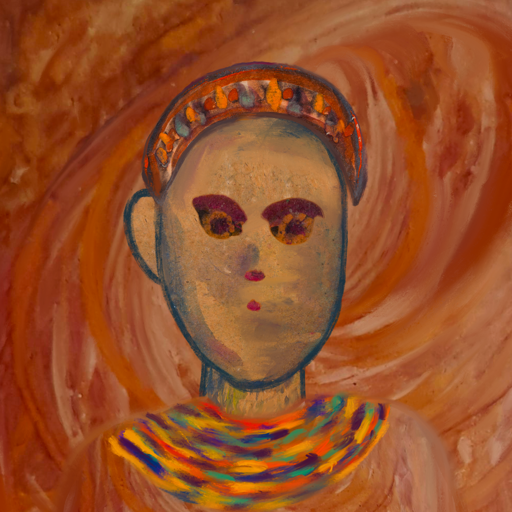
Background: Pious_Lady, Head And Neck Front: In_The_Sun, Face Front: Doll, Bust: Pious_Lady, Hair Front: Blank, Head Accessory: Hypocrite, Second Necklace: An_Impression_2, Necklace: Blank, Baby: Blank